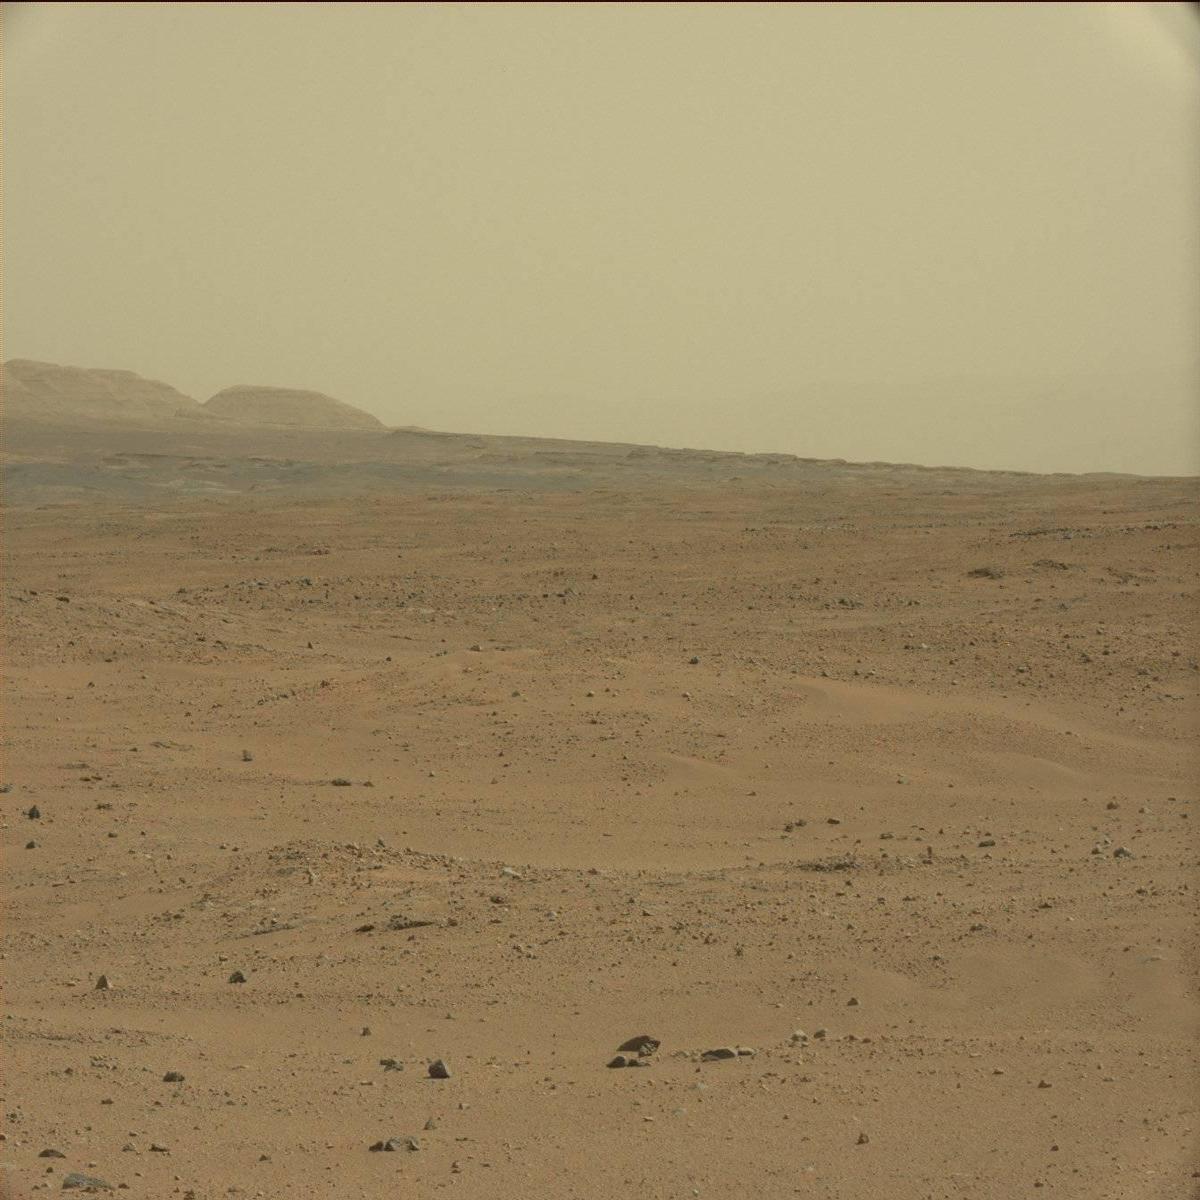
Terrain classes present: Bedrock, Ridge, Sand / Soil, Sky